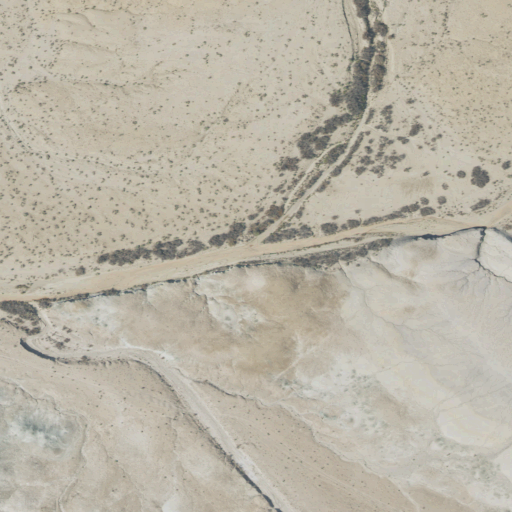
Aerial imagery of valley in Utah named Solitude Wash containing shrub and barren land